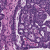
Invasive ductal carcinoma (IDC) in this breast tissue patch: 1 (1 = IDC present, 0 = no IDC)